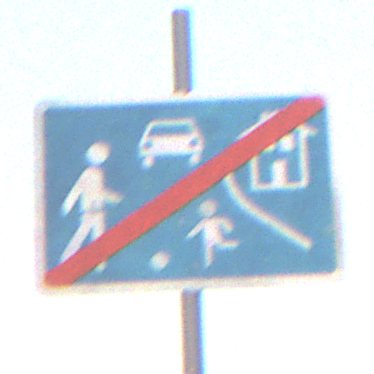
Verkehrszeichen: EndeVerkehrsberuhigterBereich
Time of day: SunriseSunset
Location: Outdoor (Nature)
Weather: Clear
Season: NotSpecified
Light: Natural